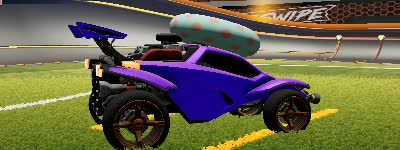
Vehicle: octane